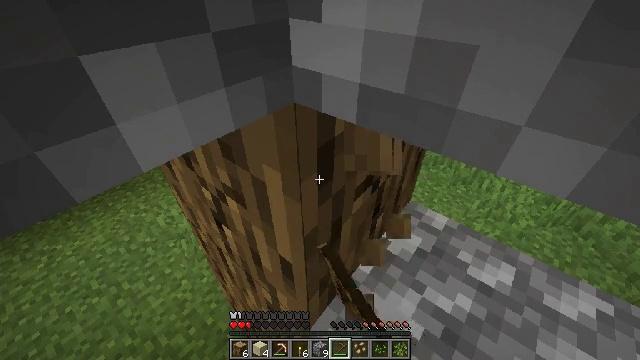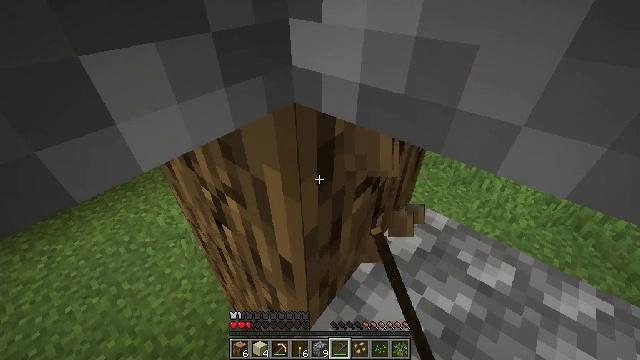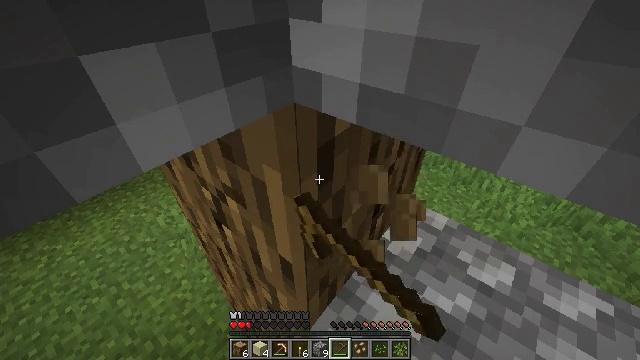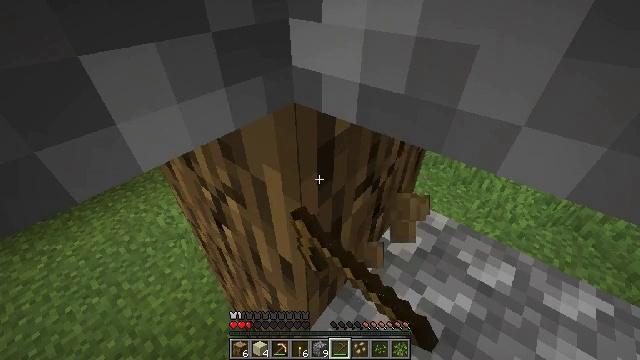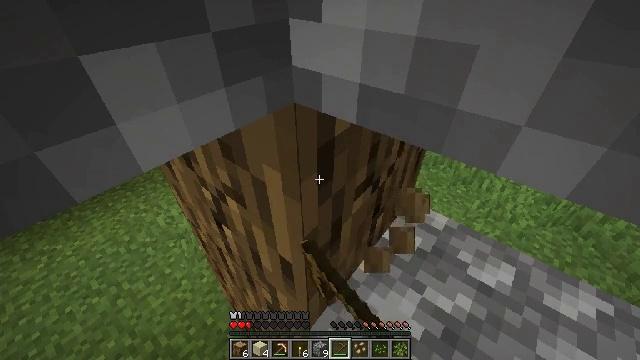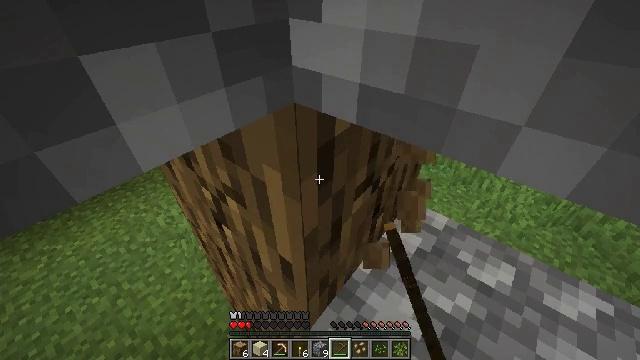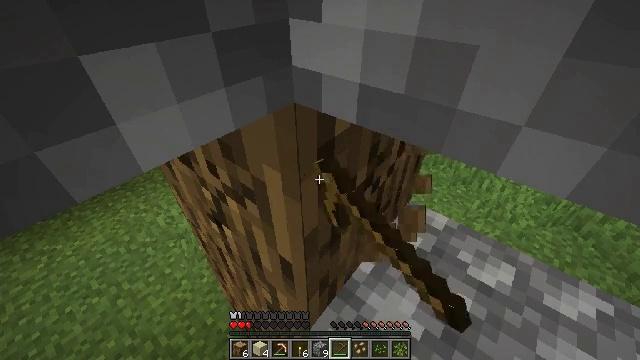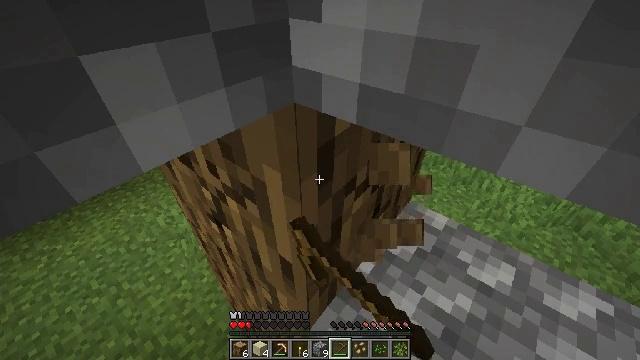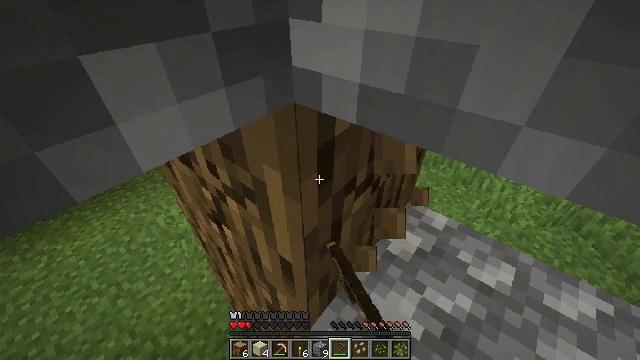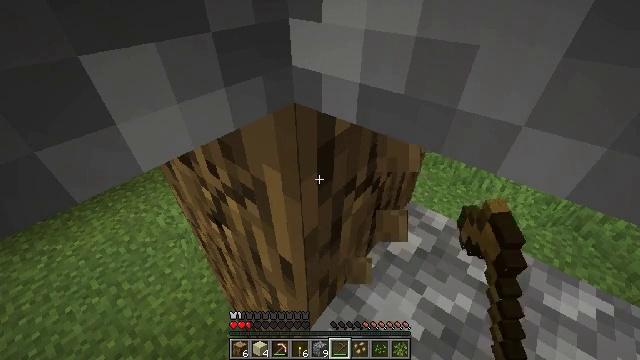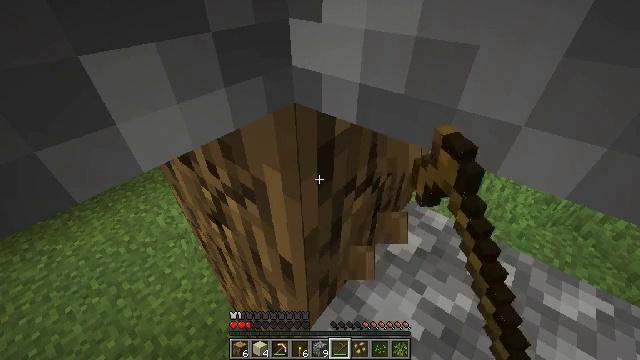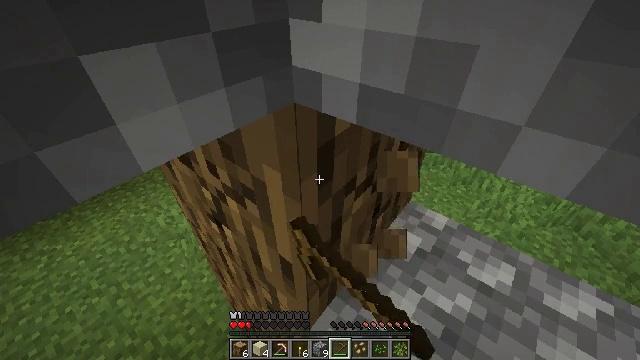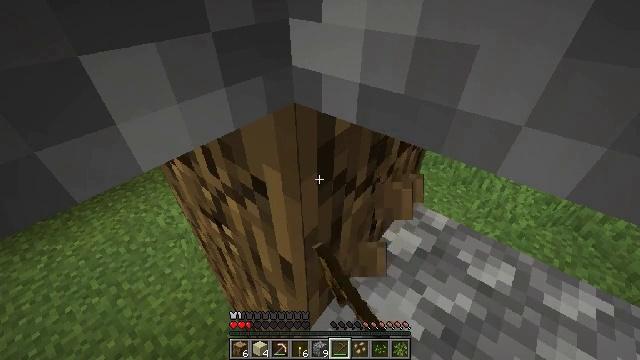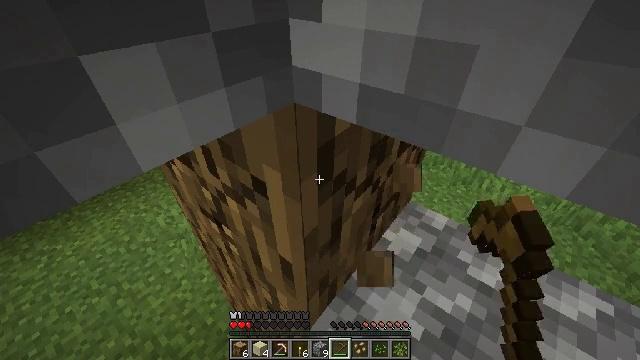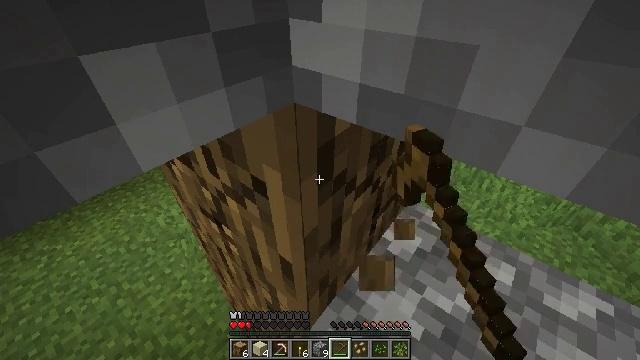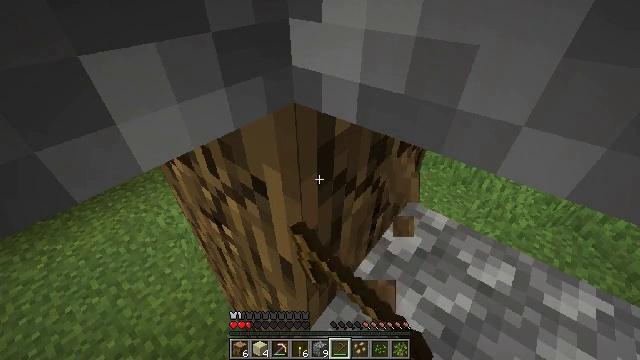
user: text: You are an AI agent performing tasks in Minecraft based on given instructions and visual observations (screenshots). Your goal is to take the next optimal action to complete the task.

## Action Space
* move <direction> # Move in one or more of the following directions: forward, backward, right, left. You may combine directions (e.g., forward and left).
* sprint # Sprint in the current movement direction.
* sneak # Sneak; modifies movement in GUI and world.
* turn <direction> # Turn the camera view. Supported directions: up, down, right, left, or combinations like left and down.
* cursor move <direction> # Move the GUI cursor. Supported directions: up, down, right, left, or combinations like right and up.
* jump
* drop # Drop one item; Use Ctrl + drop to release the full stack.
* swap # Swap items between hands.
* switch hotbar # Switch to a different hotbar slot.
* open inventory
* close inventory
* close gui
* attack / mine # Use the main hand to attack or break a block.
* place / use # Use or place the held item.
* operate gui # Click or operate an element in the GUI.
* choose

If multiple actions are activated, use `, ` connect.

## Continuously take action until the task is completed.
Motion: motion action
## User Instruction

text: Chop down the oak log.
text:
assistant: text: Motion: attack / mine
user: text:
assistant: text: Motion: attack / mine
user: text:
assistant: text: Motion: attack / mine
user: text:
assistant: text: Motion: attack / mine
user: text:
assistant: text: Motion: attack / mine
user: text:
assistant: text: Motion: attack / mine
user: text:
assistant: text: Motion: attack / mine
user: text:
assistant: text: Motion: attack / mine
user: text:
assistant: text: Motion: attack / mine
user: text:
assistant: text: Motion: attack / mine
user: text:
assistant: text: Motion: attack / mine
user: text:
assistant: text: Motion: attack / mine
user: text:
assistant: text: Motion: attack / mine
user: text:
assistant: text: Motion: attack / mine
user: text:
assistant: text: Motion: attack / mine
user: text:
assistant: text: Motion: attack / mine
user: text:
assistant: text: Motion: attack / mine
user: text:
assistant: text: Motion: attack / mine
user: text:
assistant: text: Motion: attack / mine
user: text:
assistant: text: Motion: attack / mine
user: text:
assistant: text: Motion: attack / mine
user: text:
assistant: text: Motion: attack / mine
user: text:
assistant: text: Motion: attack / mine
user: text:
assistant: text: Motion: attack / mine
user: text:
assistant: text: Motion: attack / mine
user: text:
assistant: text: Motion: attack / mine
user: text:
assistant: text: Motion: attack / mine
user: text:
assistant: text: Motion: attack / mine
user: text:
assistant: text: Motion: attack / mine
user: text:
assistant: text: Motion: attack / mine